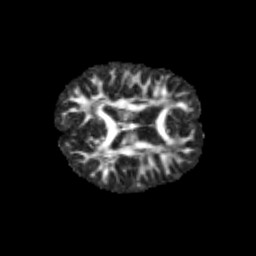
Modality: FA
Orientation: axial
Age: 12
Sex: female
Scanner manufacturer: siemens
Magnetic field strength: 3 T
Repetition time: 3.8 s
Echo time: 0.07 s